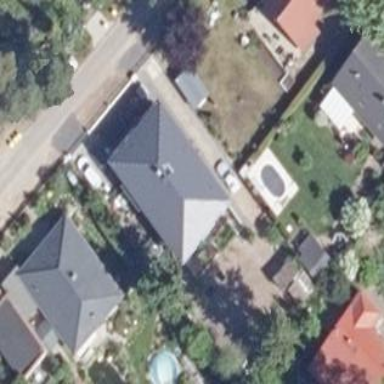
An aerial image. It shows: Detached building.